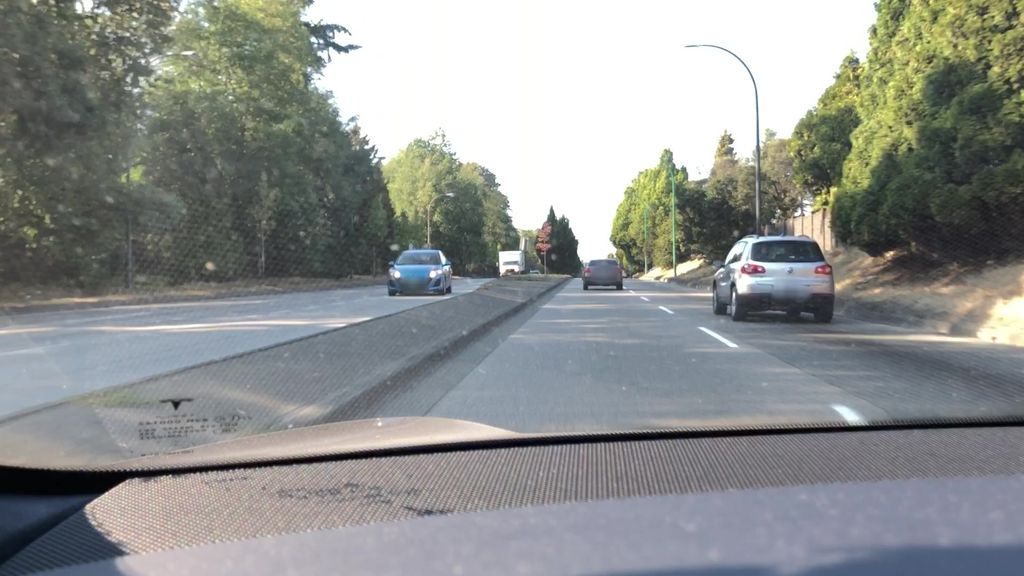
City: vancouver